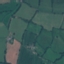
Land use / land cover class: Pasture